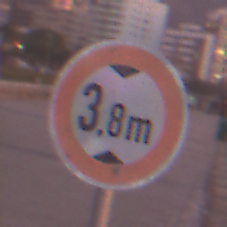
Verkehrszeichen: TatsaechlicheHoehe
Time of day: SunriseSunset
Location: Outdoor (Urban)
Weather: PartlyCloudy
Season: NotSpecified
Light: Natural